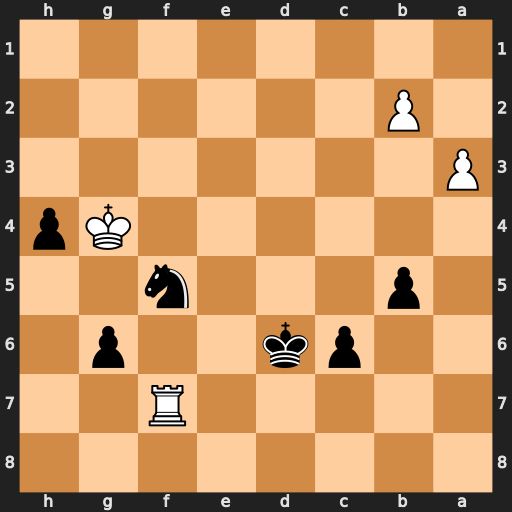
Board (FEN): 8/5R2/2pk2p1/1p3n2/6Kp/P7/1P6/8
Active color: b
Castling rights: -
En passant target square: -
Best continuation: Nh6+ Kf3 Nxf7